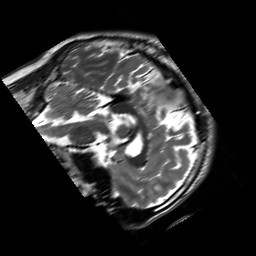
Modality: T2w
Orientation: sagittal
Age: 27
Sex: male
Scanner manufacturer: siemens
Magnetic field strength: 3 T
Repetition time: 8.53 s
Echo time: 0.091 s